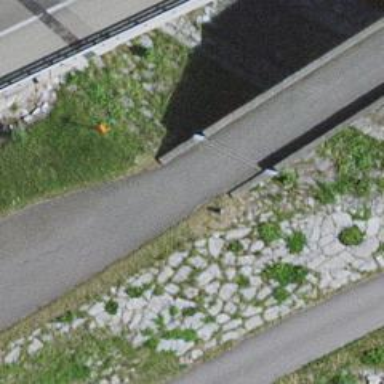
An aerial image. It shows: Asphalt track on bridge with grade1 tracktype.